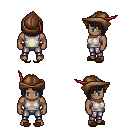
a pixel art fantasy rpg character, male body template, human, dark skin, white sleeveless shirt, metal pants, raven pageboy hairstyle, leather cap, brown slippers, four views (front, back, left, right), 2x2 character sprite sheet, small pixel art, hard edges, no anti-aliasing